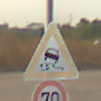
Verkehrszeichen: SchleuderOderRutschgefahr
Zusatzzeichen unten: Geschwindigkeit70
Umgebung: Outdoor, Suburban
Tageszeit: SunriseSunset
Wetter: PartlyCloudy
Licht: Natural
Jahreszeit: NotSpecified
Kontrast: MediumContrast